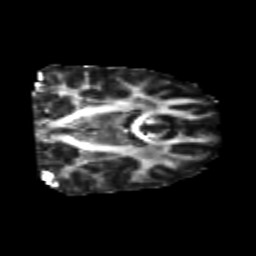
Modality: FA
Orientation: coronal
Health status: healthy
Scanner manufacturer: philips
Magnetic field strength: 3 T
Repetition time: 6.964 s
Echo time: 0.092 s